Interaction volume radius: 5 \u00c5
Interaction volume height: 45 \u00c5
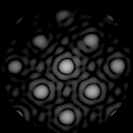
Disorder parameter: 0.05278